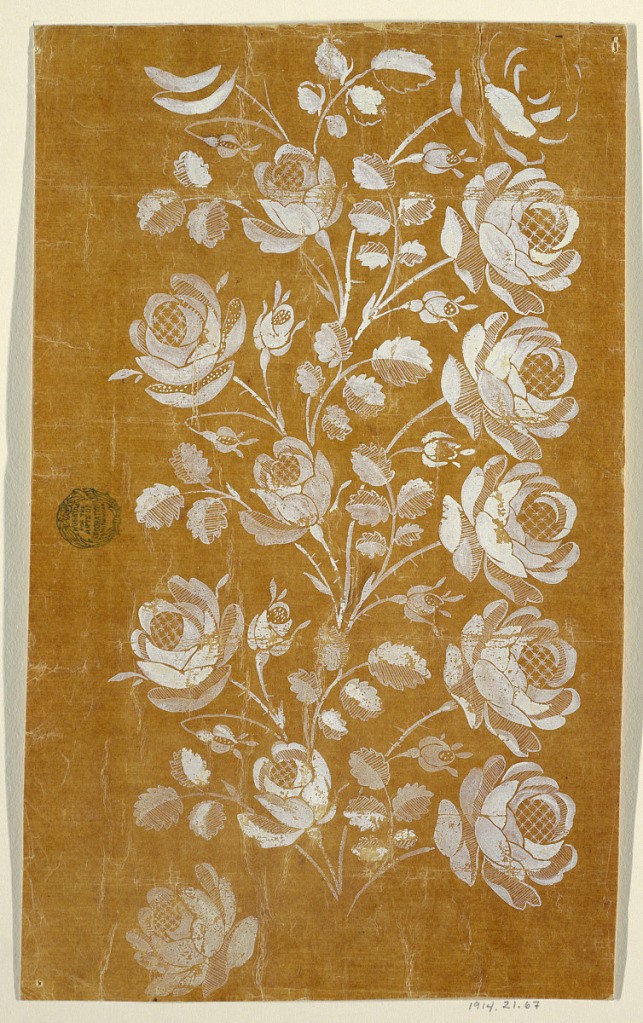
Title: Design for an Embroidered or Woven Horizontal Border, of the "Fabrique de St. Ruf," Unfinished
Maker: Fabrique de Saint Ruf, Lyon, France
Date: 1805–1815
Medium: Brush and white gouache on glazed tracing paper pasted on paper
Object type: Drawing
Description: A rose garland. Somewhat over three repeats are shown.